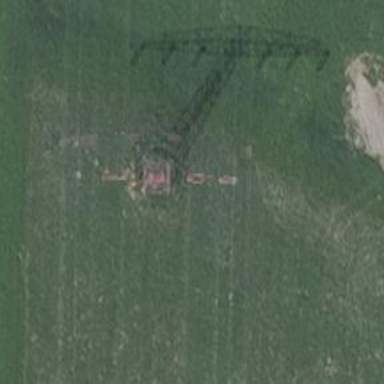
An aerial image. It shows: Power tower.